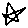
Label: star